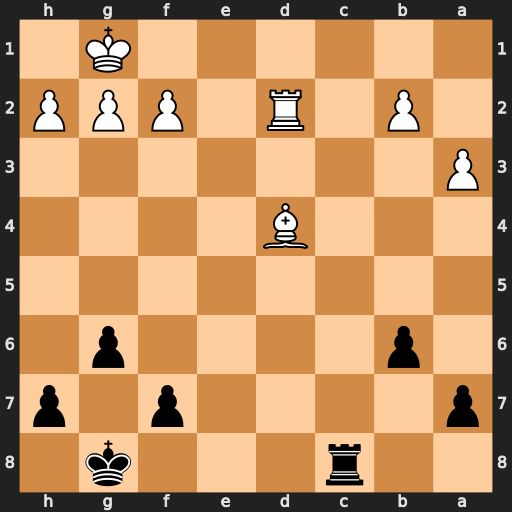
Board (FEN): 2r3k1/p4p1p/1p4p1/8/3B4/P7/1P1R1PPP/6K1
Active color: b
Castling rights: -
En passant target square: -
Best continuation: Rc1+ Rd1 Rxd1#